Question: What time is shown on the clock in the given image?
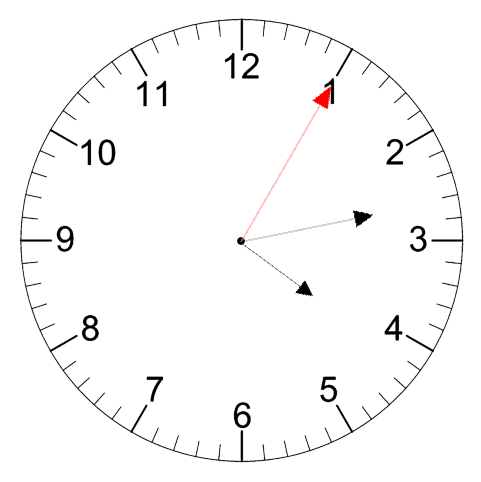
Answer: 04:13:05